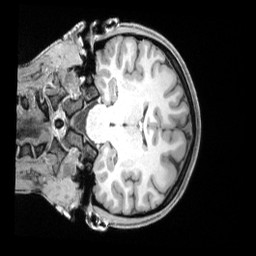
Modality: T1w
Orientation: coronal
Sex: female
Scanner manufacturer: siemens
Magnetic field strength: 3 T
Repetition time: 2.4 s
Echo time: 0.00222 s